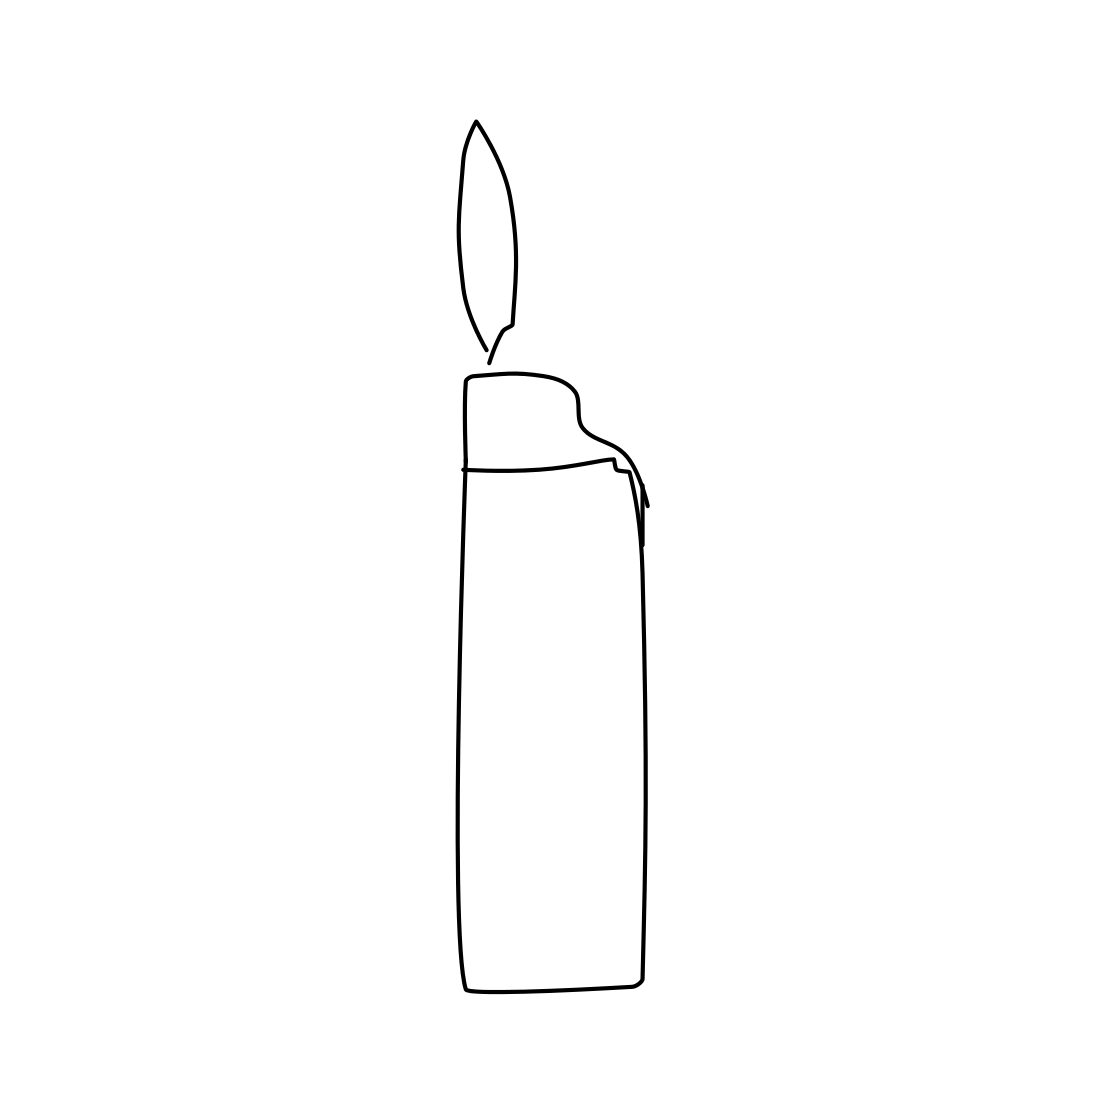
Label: lighter